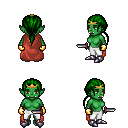
a pixel art fantasy rpg character, female body template, orc, green skin, maroon cape, white pants, green ponytail hairstyle, gold tiara, gold gloves, metal boots, dagger, four views (front, back, left, right), 2x2 character sprite sheet, small pixel art, hard edges, no anti-aliasing